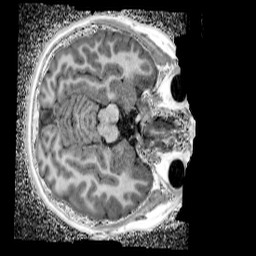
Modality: UNIT1_denoised
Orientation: axial
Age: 10
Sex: female
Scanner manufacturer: siemens
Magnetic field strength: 3 T
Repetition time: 4 s
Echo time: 0.00299 s